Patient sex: M
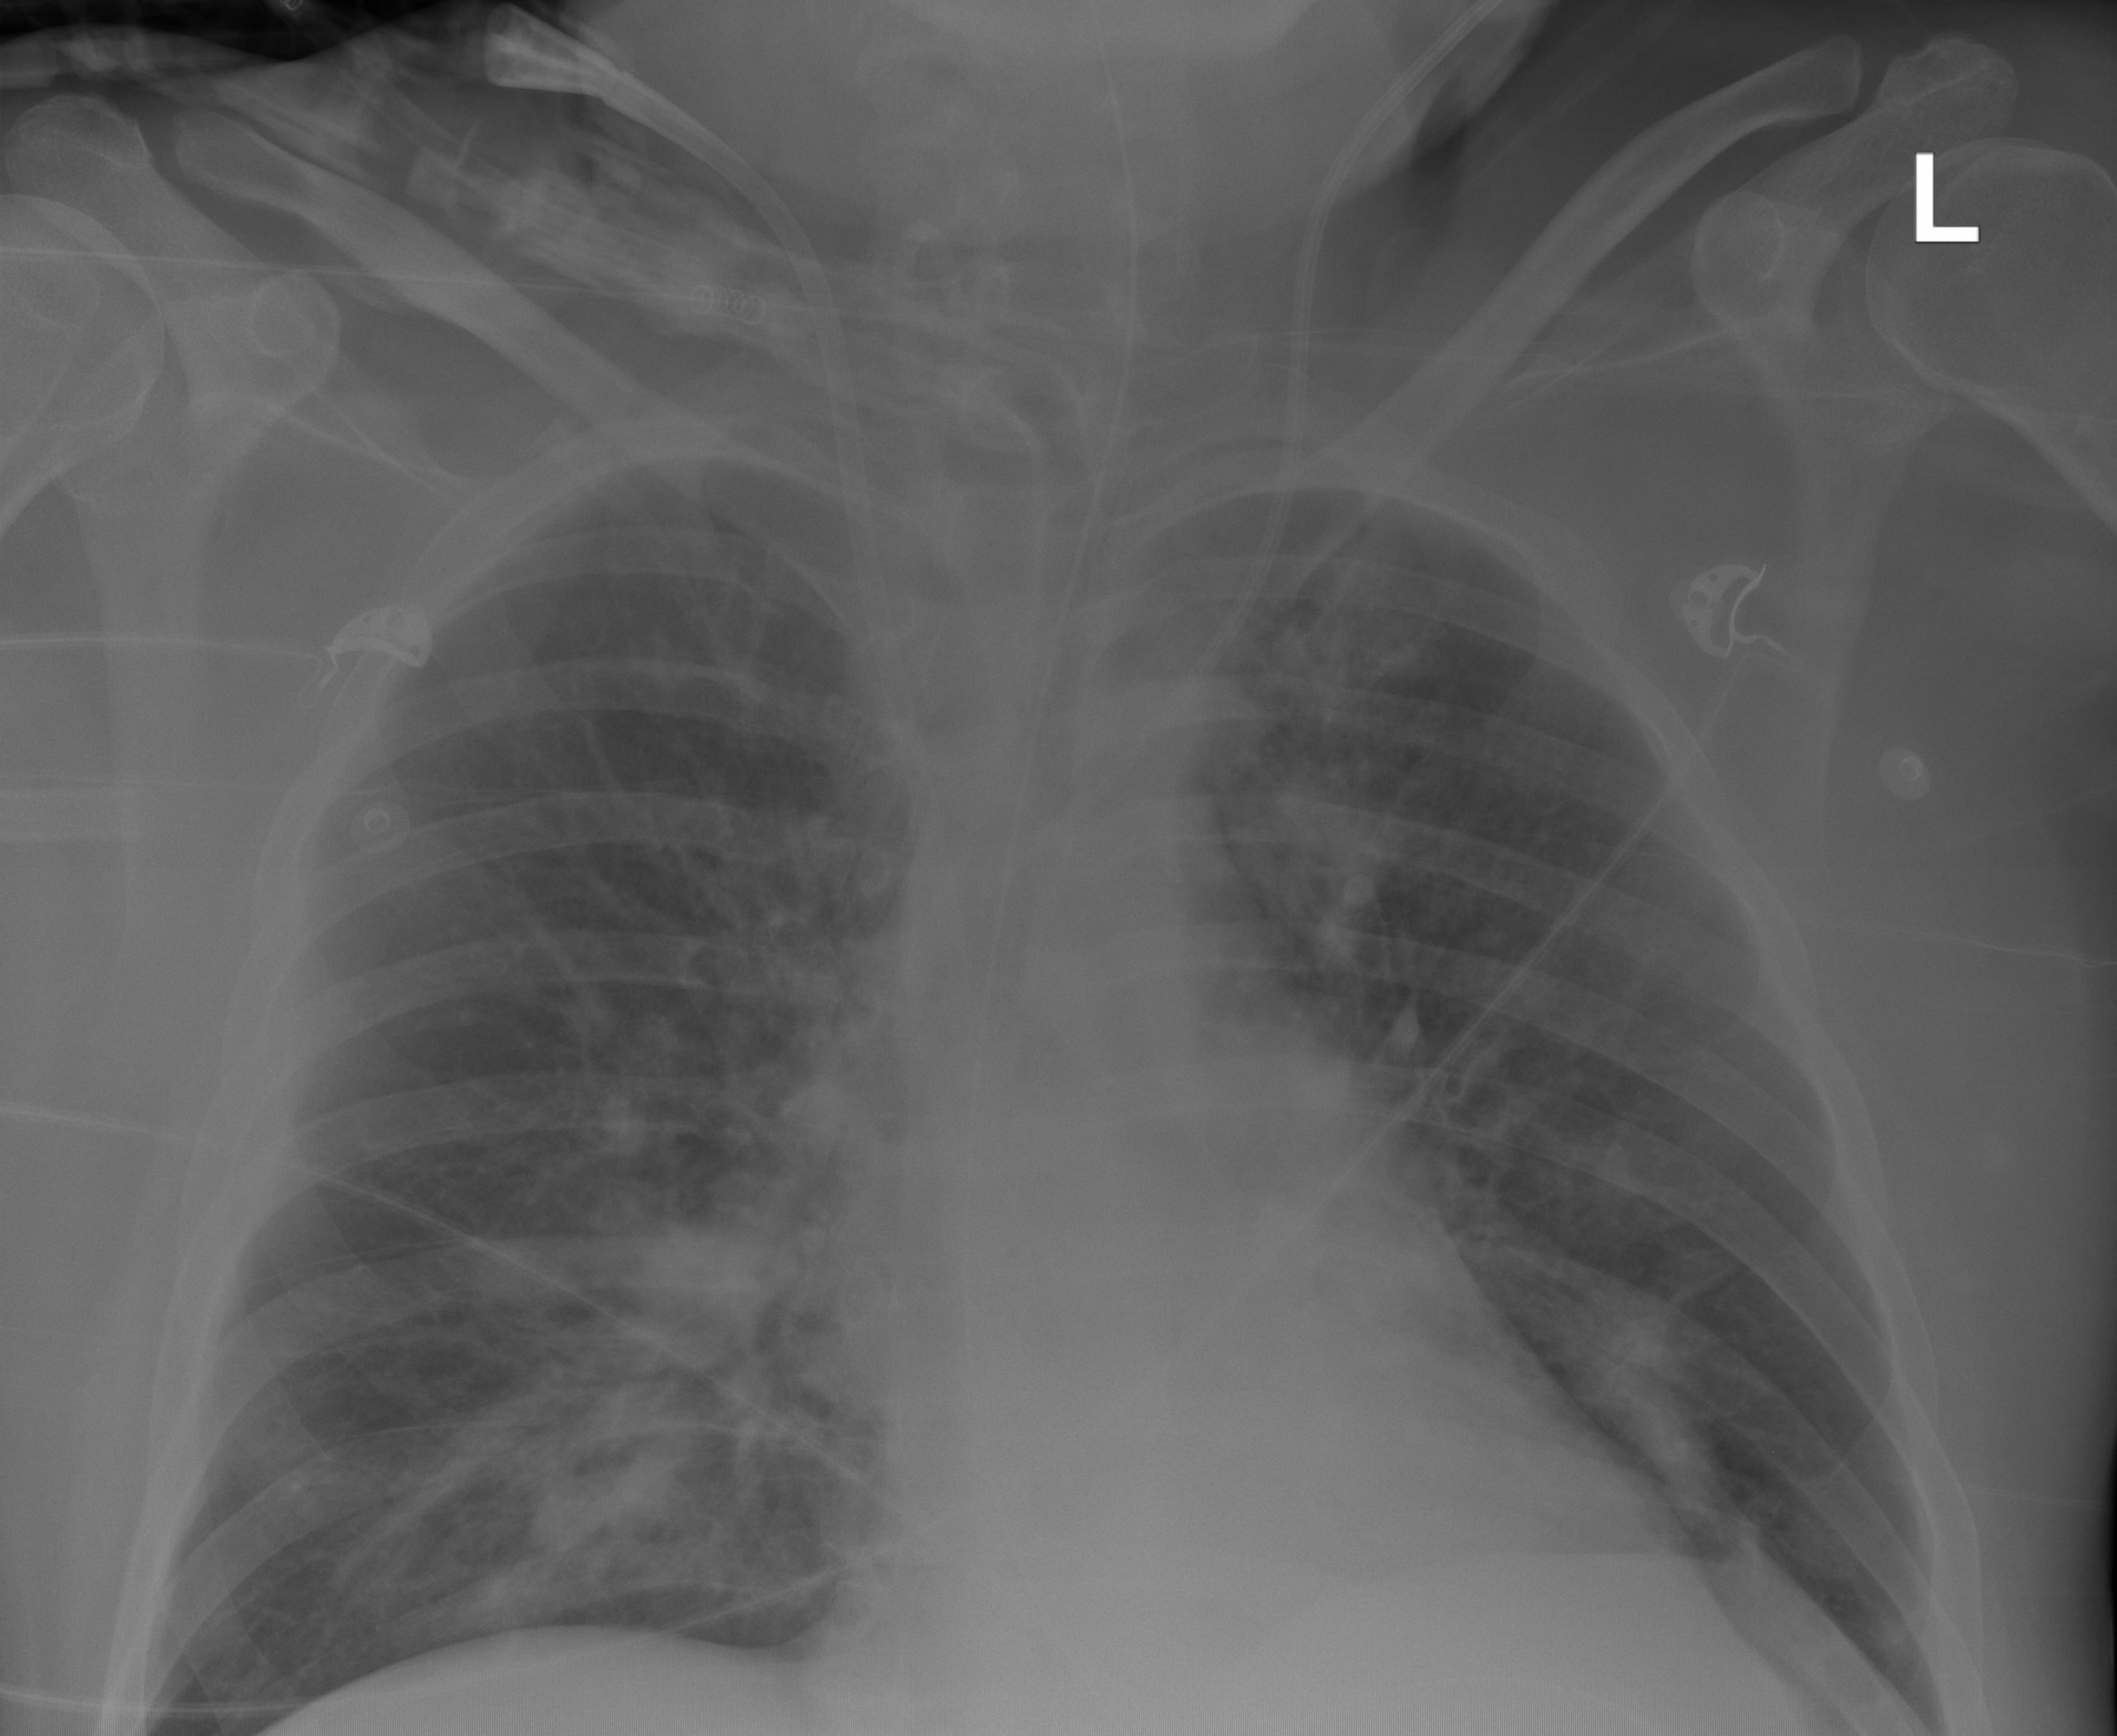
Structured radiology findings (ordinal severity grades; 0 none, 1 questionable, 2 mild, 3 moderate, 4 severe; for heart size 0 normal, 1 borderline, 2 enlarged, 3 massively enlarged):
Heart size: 0
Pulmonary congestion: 0
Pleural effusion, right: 0
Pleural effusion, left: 0
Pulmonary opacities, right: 2
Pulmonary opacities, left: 2
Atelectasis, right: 2
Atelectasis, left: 0